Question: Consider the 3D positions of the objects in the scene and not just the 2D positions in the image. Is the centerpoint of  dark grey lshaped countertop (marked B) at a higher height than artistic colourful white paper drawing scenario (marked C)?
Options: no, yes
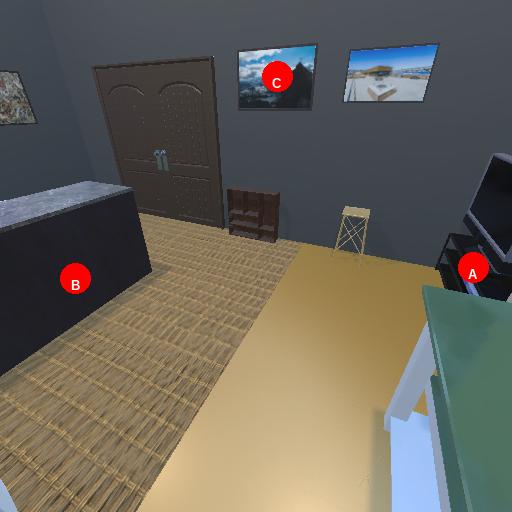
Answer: no